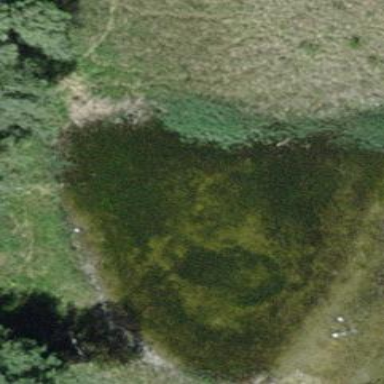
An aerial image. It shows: Pond surrounded by natural water.